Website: apple
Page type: account-selection
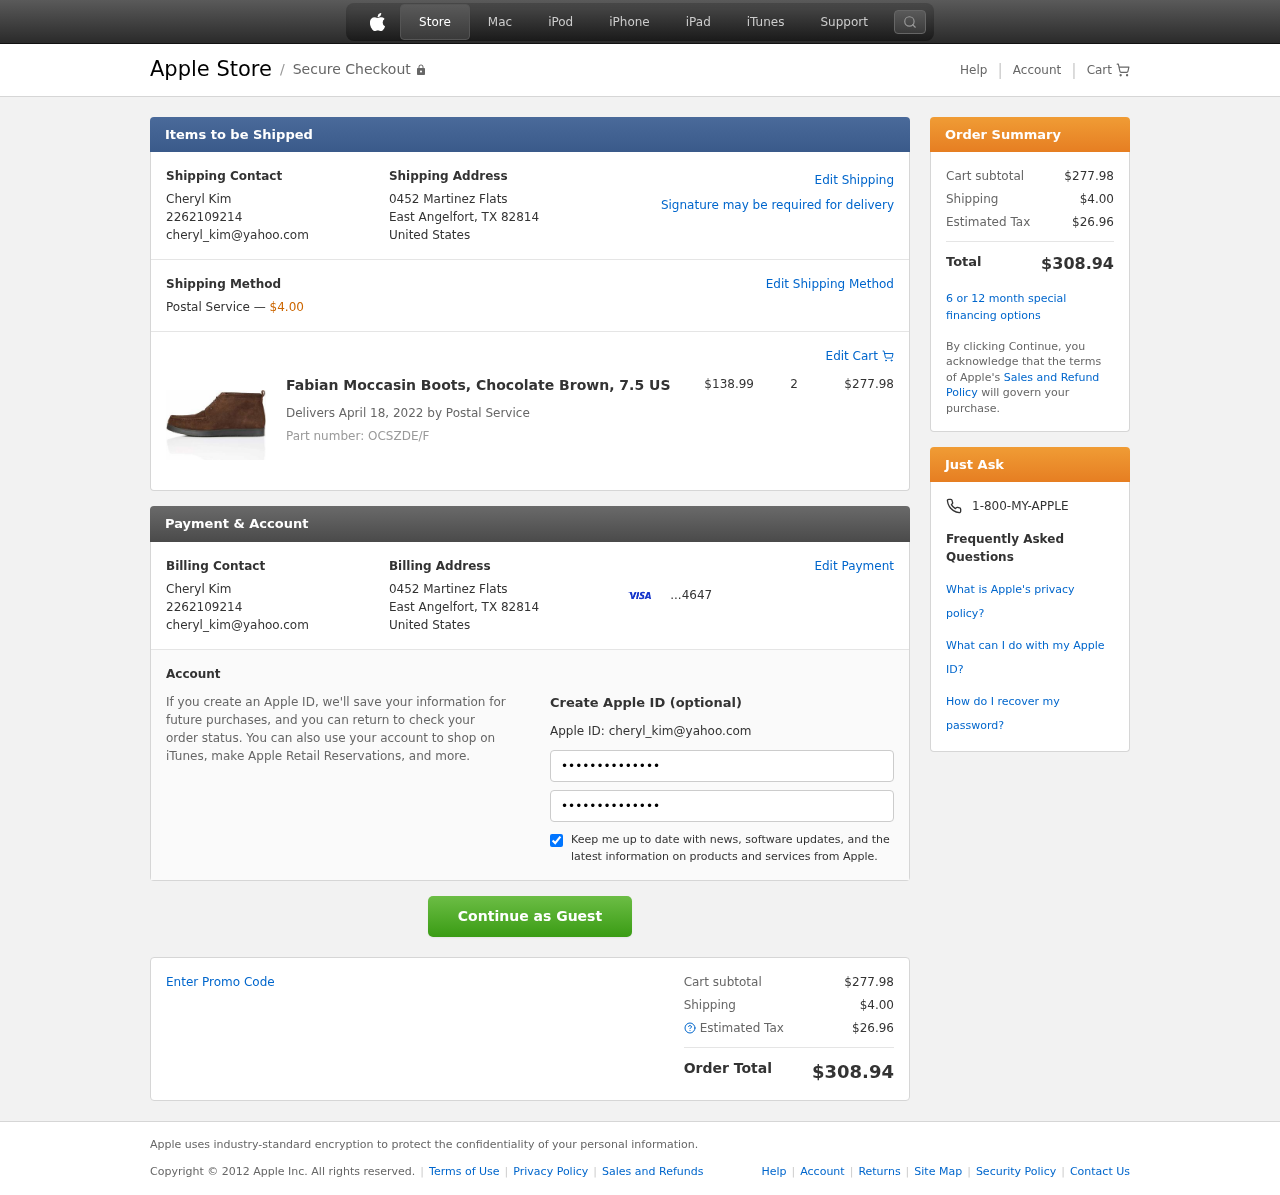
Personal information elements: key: PII_CARD_LAST4
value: ...4647
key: PII_CITY_STATE_ZIP
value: East Angelfort, TX 82814
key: PII_COUNTRY
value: United States
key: PII_EMAIL
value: cheryl_kim@yahoo.com
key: PII_FULLNAME
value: Cheryl Kim
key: PII_PHONE
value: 2262109214
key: PII_STREET
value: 0452 Martinez Flats
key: PII_FIRSTNAME
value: Cheryl
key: PII_LASTNAME
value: Kim
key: PII_FULLNAME2
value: Cheryl Kim
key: PII_FULLNAME3
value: Cheryl Kim
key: PII_FIRSTNAME2
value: Cheryl
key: PII_FIRSTNAME3
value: Cheryl
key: PII_LASTNAME2
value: Kim
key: PII_LASTNAME3
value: Kim
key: PII_FIRSTNAME_DERIVED
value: Cheryl
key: PII_LASTNAME_DERIVED
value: Kim
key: PII_FULLNAME_DERIVED
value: Cheryl Kim
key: PII_NAME_FULL_DERIVED
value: Cheryl Kim
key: PII_PHONE_LINE
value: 9214
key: PII_PHONE_SUFFIX
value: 9214
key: PII_PHONE2
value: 2262109214
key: PII_PHONE3
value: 2262109214
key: PII_PHONE_NUMERIC
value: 2262109214
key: PII_PHONE_LINE_NUMERIC
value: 9214
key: PII_PHONE_SUFFIX_NUMERIC
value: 9214
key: PII_PHONE2_NUMERIC
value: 2262109214
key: PII_PHONE3_NUMERIC
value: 2262109214
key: PII_PHONE_DIGITS
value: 2262109214
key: PII_PHONE_LAST4
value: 9214
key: PII_EMAIL2
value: cheryl_kim@yahoo.com
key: PII_EMAIL3
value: cheryl_kim@yahoo.com
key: PII_STREET2
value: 0452 Martinez Flats
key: PII_CITY_STATE_ZIP2
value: East Angelfort, TX 82814
Product elements: key: PRODUCT1_NAME
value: Fabian Moccasin Boots, Chocolate Brown, 7.5 US
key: PRODUCT1_PRICE
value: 138.99
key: PRODUCT1_QUANTITY
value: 2
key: PRODUCT_PART_NUMBER
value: Part number: OCSZDE/F
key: PRODUCT_TOTAL
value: $277.98
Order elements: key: ORDER_SHIPPING_COST
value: $4.00
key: ORDER_DELIVERY_DATE
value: Delivers April 18, 2022 by Postal Service
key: ORDER_SUBTOTAL
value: $277.98
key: ORDER_TAX
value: $26.96
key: ORDER_TOTAL
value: $308.94